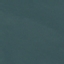
Land use / land cover: SeaLake